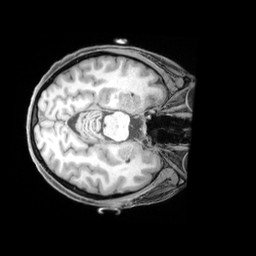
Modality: T1w
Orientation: axial
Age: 43
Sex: female
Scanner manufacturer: siemens
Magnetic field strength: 3 T
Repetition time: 1.97 s
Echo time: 0.00206 s